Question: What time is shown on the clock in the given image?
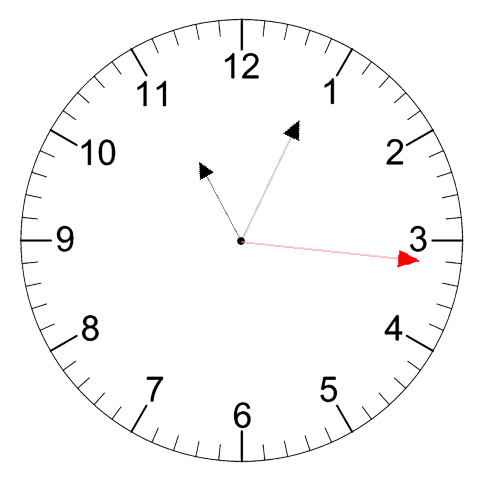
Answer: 11:04:16